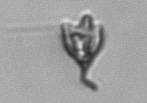
Label: Pyramimonas_longicauda